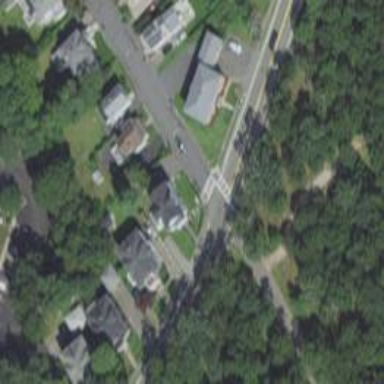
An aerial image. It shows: Uncontrolled road crossing.